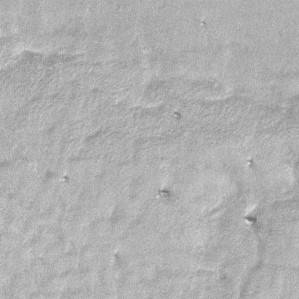
Label: frost